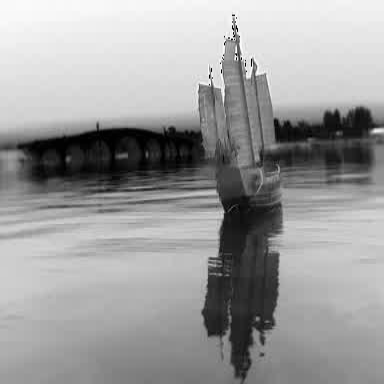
There is a sailboat in the infrared image.